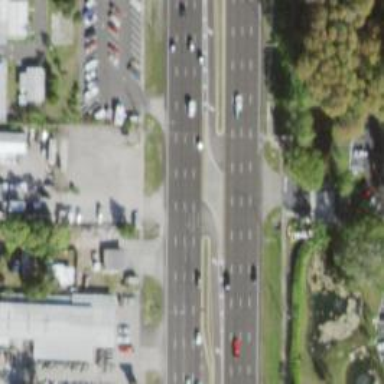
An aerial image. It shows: Trunk link highway.